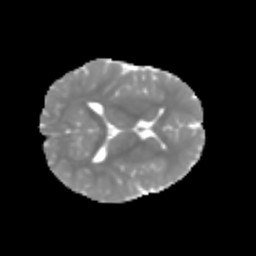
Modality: MD
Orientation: axial
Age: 6
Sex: male
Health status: healthy